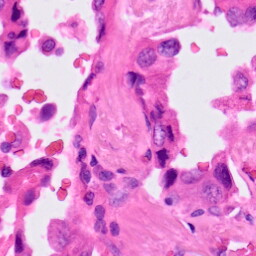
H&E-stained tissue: Lung